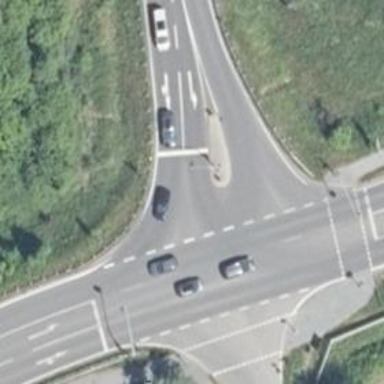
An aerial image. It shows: Road with traffic signals.